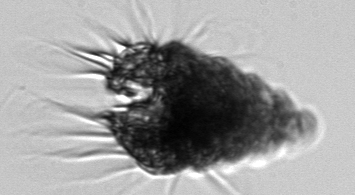
Label: Laboea_strobila